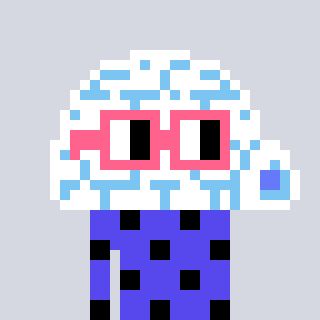
a pixel art character with square pink glasses, a igloo-shaped head and a computerblue-colored body on a cool background